Question: I have a panel, inside which I am trying to center the controls. But apparently, panels don't like padding when they are docked to the edge of a control. Here is the current code for my panel:
'''
buttonPanel = new Panel();
buttonPanel.Width = 300;
buttonPanel.Height = 50;
buttonPanel.Dock = DockStyle.Bottom;
buttonPanel.Padding = new Padding((this.ClientSize.Width - buttonPanel.Width) / 2, 0,
(this.ClientSize.Width - buttonPanel.Width) / 2, 0);
buttonPanel.BackColor = Color.Transparent;
this.Controls.Add(buttonPanel);
'''
I have a single button placed inside the panel. What I would expect with the above code, is that the control is placed nicely to the left of a 300 wide "rectangle" centered in the panel. But the button is placed on the very left, as if the padding is ignored:

How can I center a collection of buttons to the center of my form?
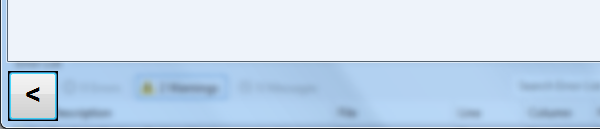
Answer: At design time, put your button in your container and select your button. Then, use and from toolbar to put your button in center of panel. After, go to your buttons properties and remove every anchor from Anchor property.
'''
Panel panel = new Panel();
panel.Size = new Size(300, 100);
panel.Dock = DockStyle.Bottom;
Button button = new Button();
button.Size = new Size(70, 25);
button.Location = new Point((panel.Width - button.Width) / 2, (panel.Height - button.Height) / 2);
button.Anchor = AnchorStyles.None;
panel.Controls.Add(button);
this.Controls.Add(panel);
'''